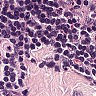
Metastatic tissue present: no